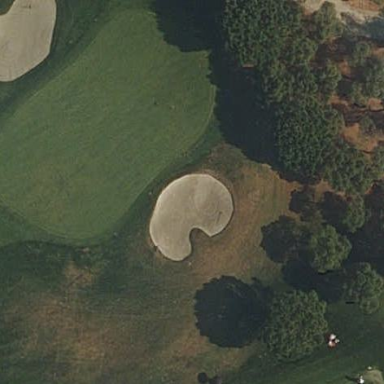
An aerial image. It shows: Green golf area with grass land use.